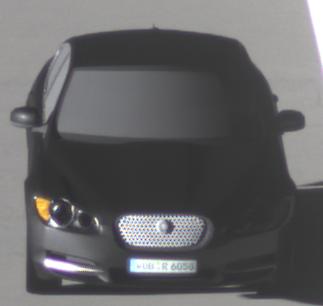
Make: Jaguar
Model: XF 3.0 V6
Detailed model: XF (X250) Limousine
Model produced from: 2010/02
Model produced until: 2010/10
Doors: 4
Color: black
Road condition: dry road
Daytime: sunrise or sunset
Contrast: high contrast